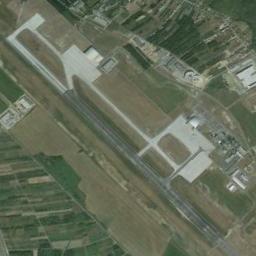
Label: airport